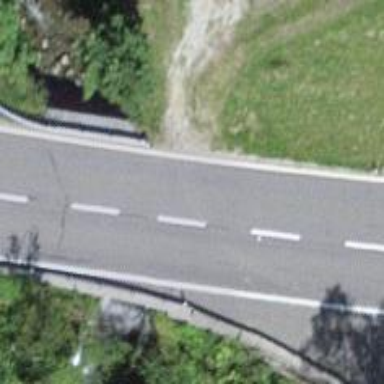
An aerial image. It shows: Primary highway on asphalt bridge.